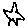
Label: star